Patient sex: M
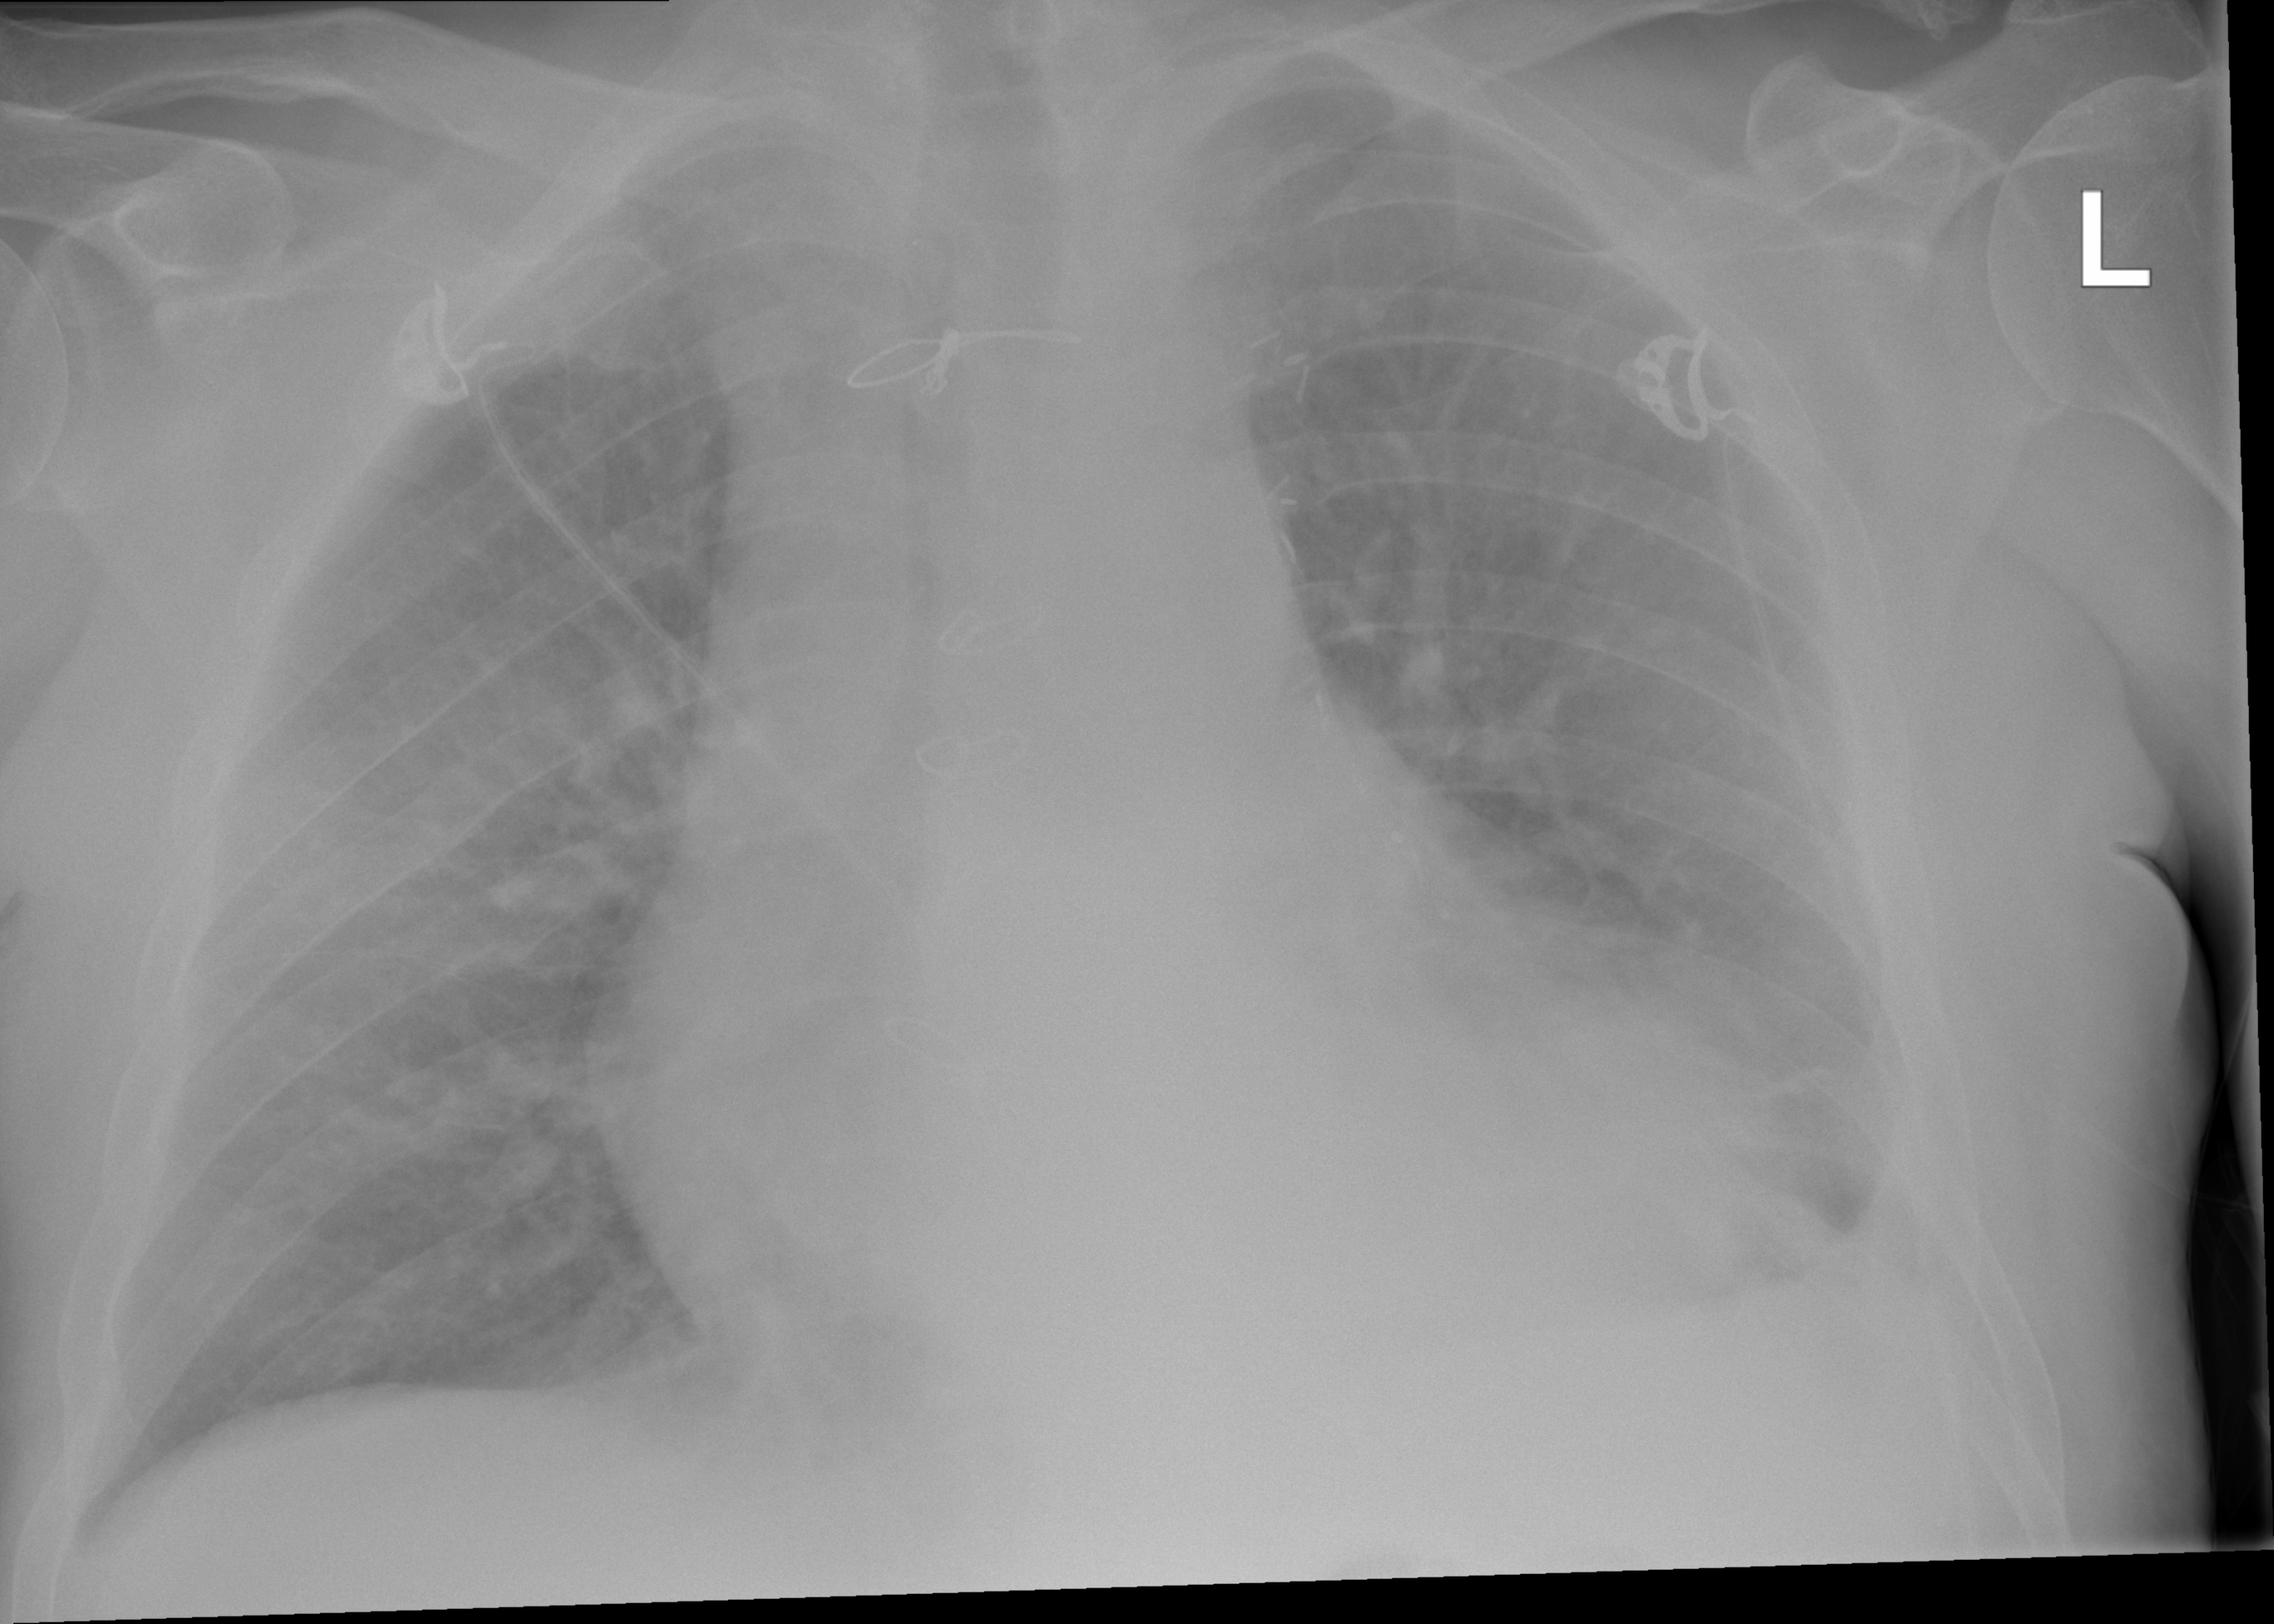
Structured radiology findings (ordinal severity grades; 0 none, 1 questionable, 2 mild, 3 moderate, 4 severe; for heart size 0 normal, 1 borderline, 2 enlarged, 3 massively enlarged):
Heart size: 2
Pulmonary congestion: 1
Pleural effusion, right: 0
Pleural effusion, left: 2
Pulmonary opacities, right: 2
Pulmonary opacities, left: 1
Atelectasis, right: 0
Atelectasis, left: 2